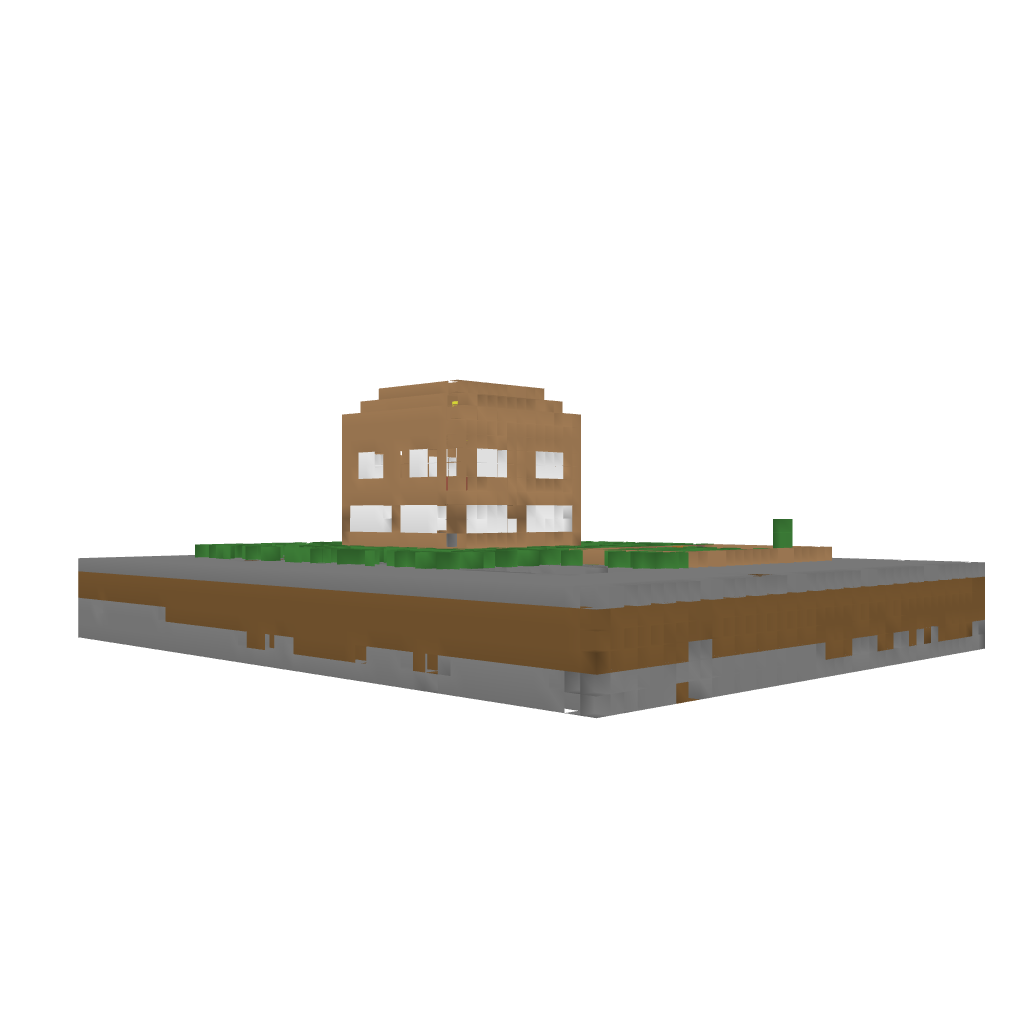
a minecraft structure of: large House 2 floors wood and glass with roof 6 blocks of earth 1 block of grass house on top